【题型】解答题　【知识点】解析几何　【难度】hard
已知双曲线 \(E: \dfrac{x^2}{3} - y^2 = 1\) 的左、右焦点分别为 \(F_1, F_2\)，过点 \(F_1\) 作斜率为 \(k_1(k_1 \neq 0)\) 的直线 \(l\) 交双曲线于 \(M, N\) 两点.

(1) 若 \(k_1 = 1\)，求点 \(F_2\) 到直线 \(l\) 的距离;

(2) 若 \(\overrightarrow{F_2M} \cdot \overrightarrow{F_2N} = -1\)，求直线 \(l\) 的方程;

(3) 若点 \(D(1,0)\)，直线 \(MD, ND\) 分别交双曲线 \(E\) 于 \(P, Q\) 两点，设直线 \(PQ\) 的斜率为 \(k_2\)，问：是否存在实数 \(\lambda\)，使得 \(k_1 + \lambda k_2 = 0\)？若存在，求出 \(\lambda\) 的值；若不存在，说明理由.

\vspace{1em}
【解答】

\textbf{【答案】}
(1) \(\boldsymbol{2\sqrt{2}}\);
(2) \(\boldsymbol{y = \pm \dfrac{1}{5}(x + 2)}\);
(3) 存在，\(\boldsymbol{\lambda = -\dfrac{1}{4}}\).

\vspace{1em}

\textbf{【解析】}
(1) 由双曲线方程 \(\dfrac{x^2}{3} - y^2 = 1\)，可得 \(F_1(-2,0), F_2(2,0)\)，

当 \(k_1 = 1\)，\(l\) 的方程为：\(y = x + 2\)，

点 \(F_2\) 到直线 \(l\) 的距离为 \(\dfrac{|2 - 0 + 2|}{\sqrt{2}} = 2\sqrt{2}\)，

所以点 \(F_2\) 到直线 \(l\) 的距离为 \(2\sqrt{2}\).

\vspace{1em}

(2) 设直线 \(l\) 方程为：\(y = k_1(x + 2)\)，\(M(x_1, k_1(x_1 + 2)), N(x_2, k_1(x_2 + 2))\)，

则 \(\overrightarrow{F_2M} = (x_1 - 2, k_1(x_1 + 2)), \overrightarrow{F_2N} = (x_2 - 2, k_1(x_2 + 2))\)，

所以 \(\overrightarrow{F_2M} \cdot \overrightarrow{F_2N} = (x_1 - 2)(x_2 - 2) + k_1^2(x_1 + 2)(x_2 + 2) = -1\)，

即：\((1 + k_1^2)x_1x_2 + (2k_1^2 - 2)(x_1 + x_2) + 5 + 4k_1^2 = 0\), \textcircled{1}

联立直线 \(l\) 与双曲线方程，消去 \(y\)，可得：

\((1 - 3k_1^2)x^2 - 12k_1^2x - 12k_1^2 - 3 = 0\)，其中 \(1 - 3k_1^2 \neq 0\)，

由韦达定理得：\(x_1 + x_2 = \dfrac{12k_1^2}{1 - 3k_1^2}, x_1x_2 = \dfrac{-12k_1^2 - 3}{1 - 3k_1^2}\)，将此代入\textcircled{1}，

可得 \((1 + k_1^2)\dfrac{-12k_1^2 - 3}{1 - 3k_1^2} + (2k_1^2 - 2)\dfrac{12k_1^2}{1 - 3k_1^2} + 5 + 4k_1^2 = 0\)

解得：\(k_1^2 = \dfrac{1}{25}\)，所以 \(k_1 = \pm \dfrac{1}{5}\)，

所以直线 \(l\) 的方程为：\(y = \pm \dfrac{1}{5}(x + 2)\).

\vspace{1em}

(3)

设 \(M(x_1,y_1), N(x_2,y_2)\)，

直线 \(MP\) 方程为：\(y = \dfrac{y_1}{x_1 - 1}(x - 1)\) 及直线 \(NQ\) 方程为 \(y = \dfrac{y_2}{x_2 - 1}(x - 1)\).

由
\[
\begin{cases}
y = \dfrac{y_1}{x_1 - 1}(x - 1) \\
\dfrac{x^2}{3} - y^2 = 1
\end{cases}
\]
可得 \((x_1^2 - 3y_1^2 - 2x_1 + 1)x^2 + 6y_1^2x - 3y_1^2 - 3(x_1 - 1)^2 = 0\).

\(\because x_1^2 - 3y_1^2 = 3\)，\(\therefore (4 - 2x_1)x^2 + 6y_1^2x - 4x_1^2 + 6x_1 = 0\).

\(\therefore x_1 \cdot x_P = \dfrac{6x_1 - 4x_1^2}{4 - 2x_1} = \dfrac{3x_1 - 2x_1^2}{2 - x_1}\)，\(\therefore x_P = \dfrac{2x_1 - 3}{x_1 - 2}\).

点 \(P\left(\dfrac{2x_1 - 3}{x_1 - 2}, \dfrac{y_1}{x_1 - 2}\right)\)，

由
\[
\begin{cases}
y = \dfrac{y_2}{x_2 - 1}(x - 1) \\
\dfrac{x^2}{3} - y^2 = 1
\end{cases}
\]
可得 \((x_2^2 - 3y_2^2 - 2x_2 + 1)x^2 + 6y_2^2x - 3y_2^2 - 3(x_2 - 1)^2 = 0\).

\(\because x_2^2 - 3y_2^2 = 3\)，\(\therefore (4 - 2x_2)x^2 + 6y_2^2x - 4x_2^2 + 6x_2 = 0\).

\(\therefore x_2 \cdot x_Q = \dfrac{6x_2 - 4x_2^2}{4 - 2x_2} = \dfrac{3x_2 - 2x_2^2}{2 - x_2}\)，\(\therefore x_Q = \dfrac{2x_2 - 3}{x_2 - 2}\).

所以 \(Q\left(\dfrac{2x_2 - 3}{x_2 - 2}, \dfrac{y_2}{x_2 - 2}\right)\).

所以
\[
k_2 = \dfrac{\dfrac{y_2}{x_2 - 2} - \dfrac{y_1}{x_1 - 2}}{\dfrac{2x_2 - 3}{x_2 - 2} - \dfrac{2x_1 - 3}{x_1 - 2}} = \dfrac{x_1y_2 - x_2y_1 - 2y_2 + 2y_1}{x_1 - x_2}
\]

又三点 \(M, F_1, N\) 共线，\(\therefore \dfrac{y_1}{x_1 + 2} = \dfrac{y_2}{x_2 + 2}\)，\(\therefore x_1y_2 - x_2y_1 = 2y_1 - 2y_2\).

代入上式得：
\[
k_2 = \dfrac{-2y_2 + 2y_1 - 2y_2 + 2y_1}{x_1 - x_2} = \dfrac{4(y_1 - y_2)}{x_1 - x_2} = 4k_1.
\]

即：\(k_1 - \dfrac{1}{4}k_2 = 0\)，所以存在实数 \(\lambda = -\dfrac{1}{4}\) 使得：\(k_1 + \lambda k_2 = 0\).

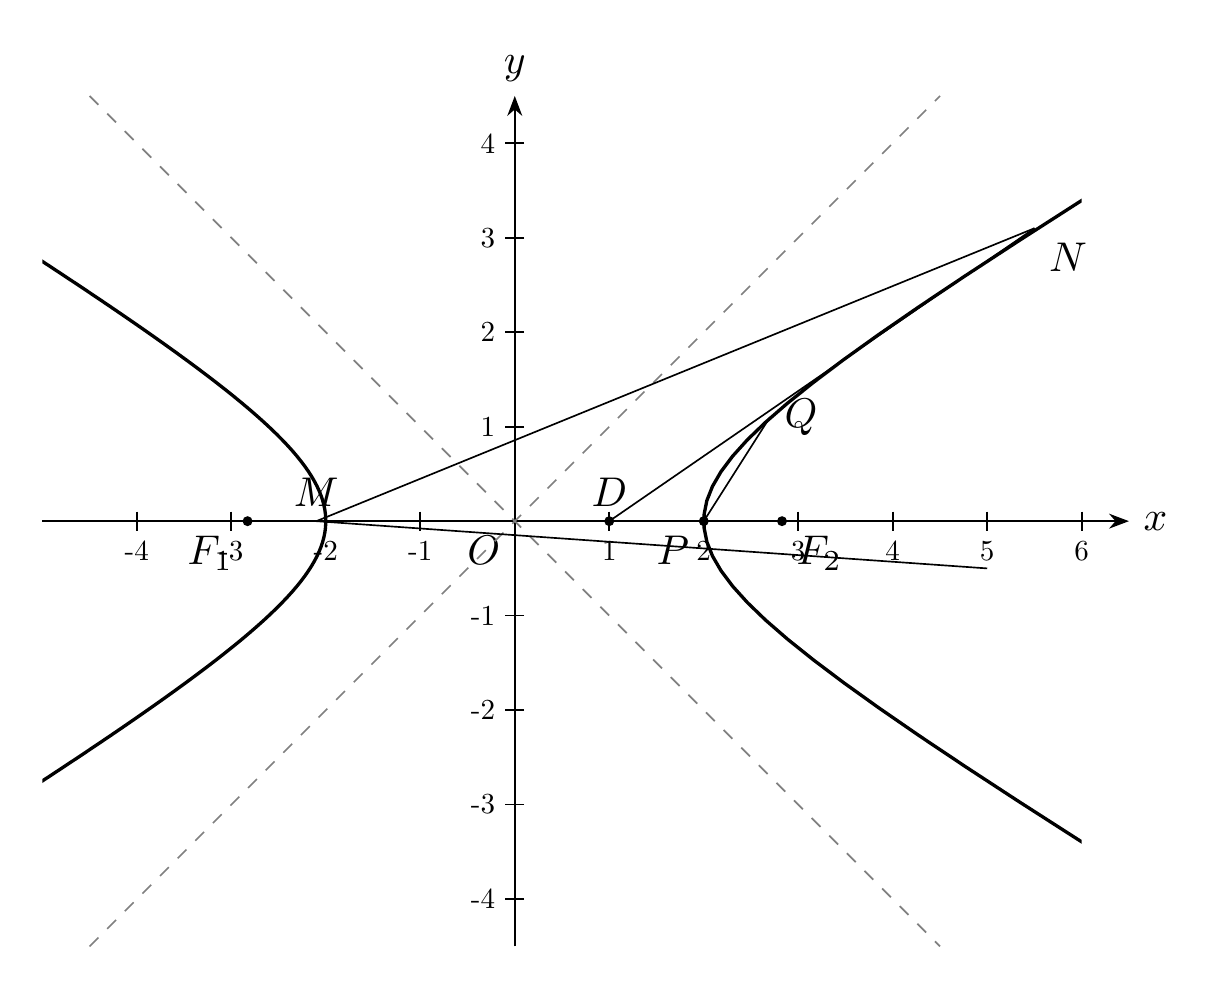